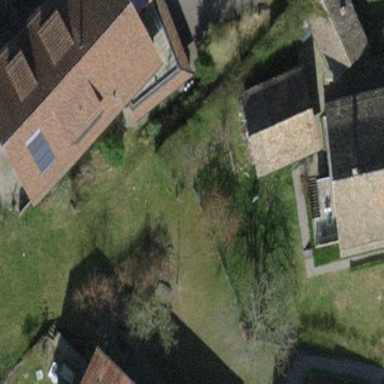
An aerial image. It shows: Detached building.